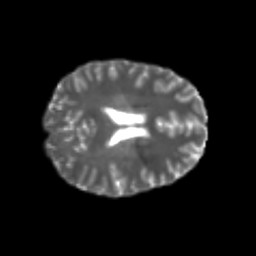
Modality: T2w
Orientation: axial
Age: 21
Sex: female
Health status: healthy
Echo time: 0.074 s